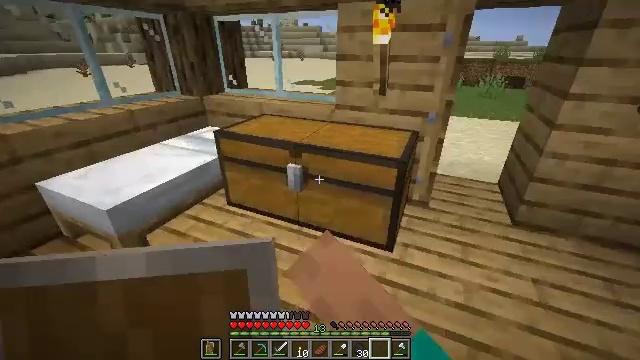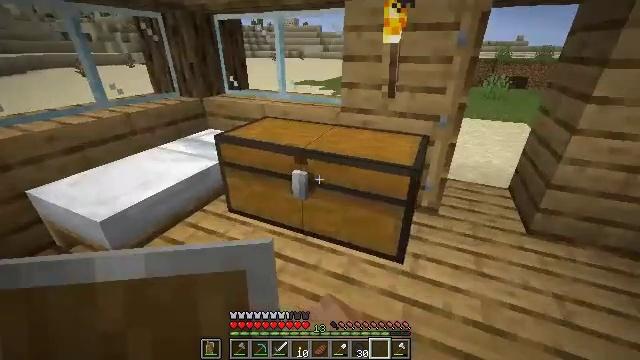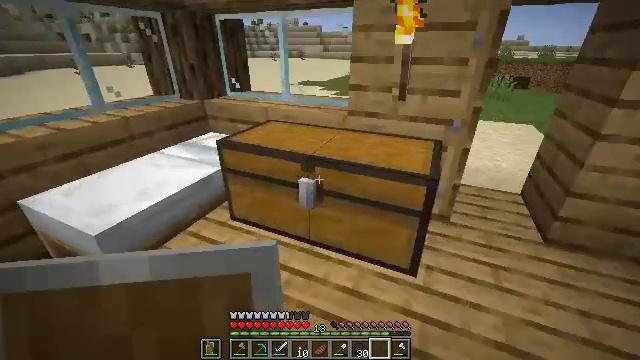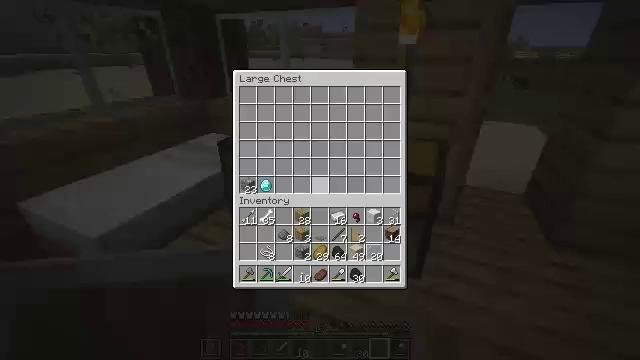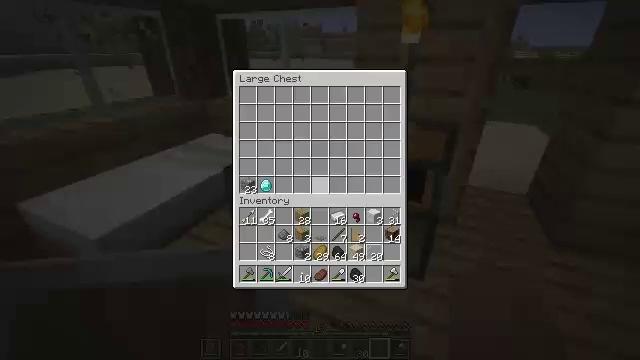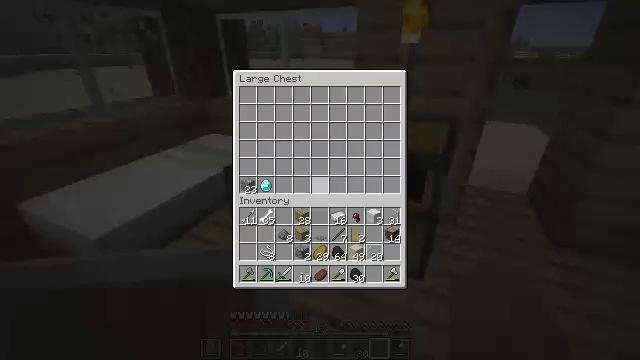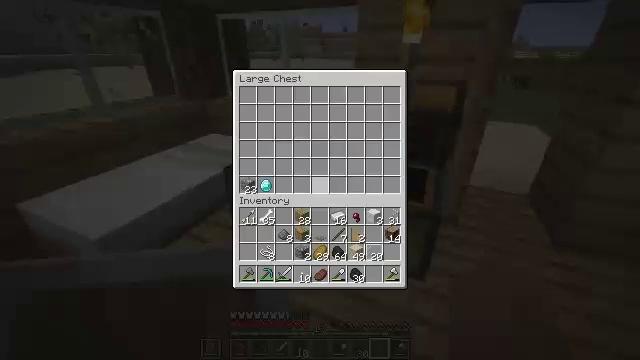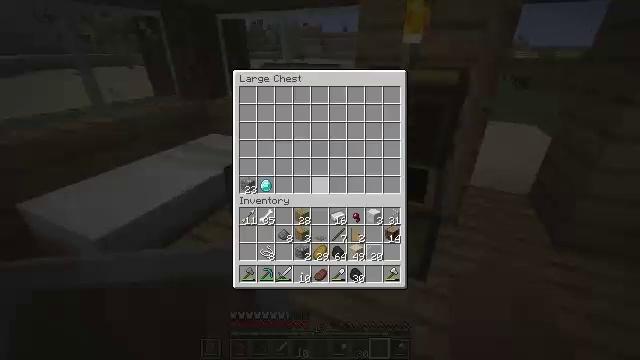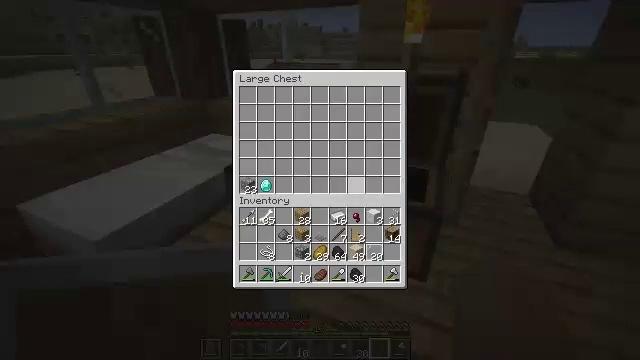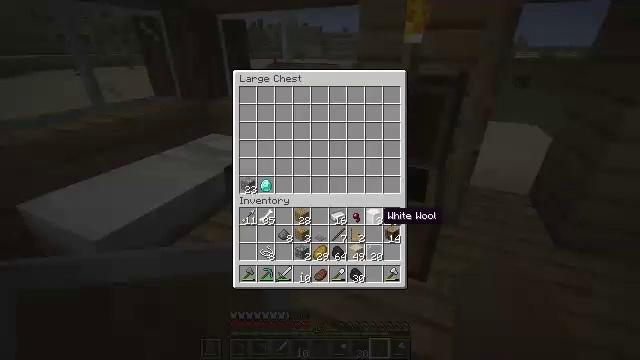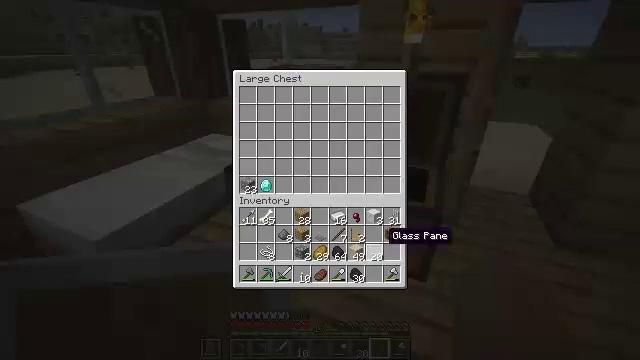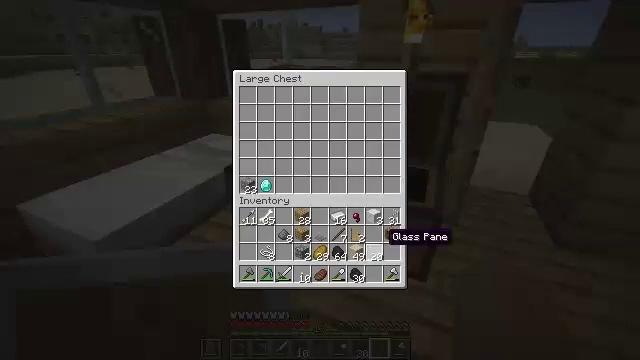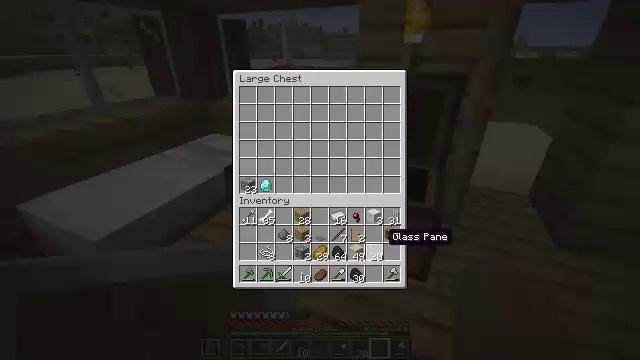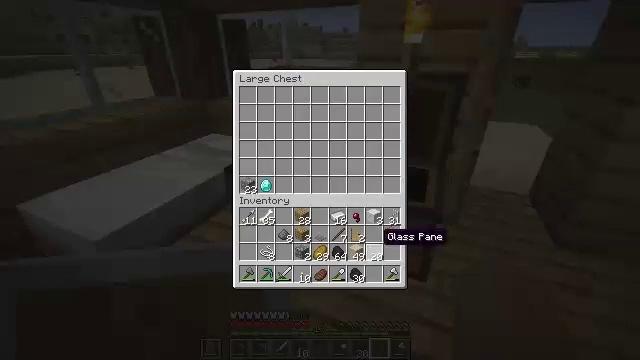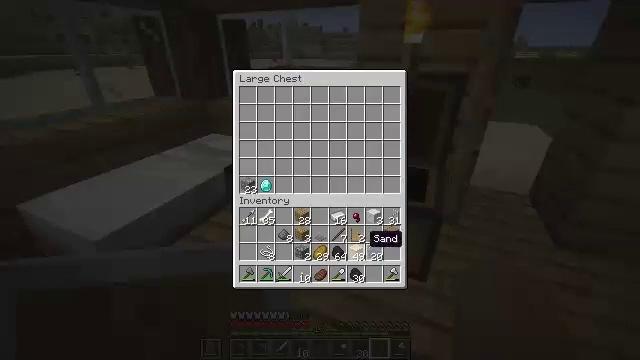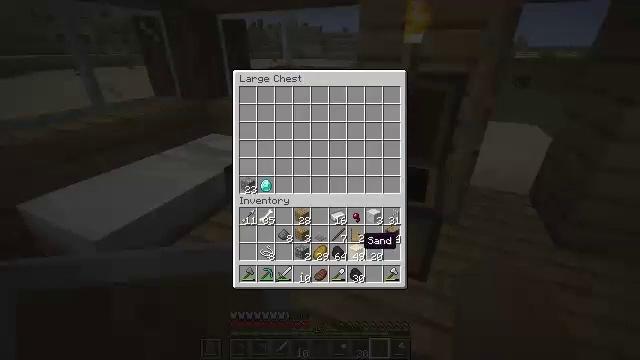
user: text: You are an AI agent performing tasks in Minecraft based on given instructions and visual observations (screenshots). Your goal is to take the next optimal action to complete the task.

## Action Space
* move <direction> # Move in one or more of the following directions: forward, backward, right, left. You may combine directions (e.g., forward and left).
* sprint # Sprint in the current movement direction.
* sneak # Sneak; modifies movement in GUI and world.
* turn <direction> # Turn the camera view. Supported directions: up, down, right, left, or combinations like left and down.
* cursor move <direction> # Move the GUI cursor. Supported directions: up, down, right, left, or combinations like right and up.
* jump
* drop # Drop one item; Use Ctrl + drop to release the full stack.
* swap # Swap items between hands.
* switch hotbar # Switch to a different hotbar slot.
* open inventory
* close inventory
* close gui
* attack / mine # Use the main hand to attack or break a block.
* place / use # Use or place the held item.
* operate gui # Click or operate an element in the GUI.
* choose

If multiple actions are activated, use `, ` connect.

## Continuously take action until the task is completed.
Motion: motion action
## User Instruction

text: Make a bow at the crafting table.
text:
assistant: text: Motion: no_op
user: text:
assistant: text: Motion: no_op
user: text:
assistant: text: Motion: no_op
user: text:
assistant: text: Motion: no_op
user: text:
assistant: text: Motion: no_op
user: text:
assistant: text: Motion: no_op
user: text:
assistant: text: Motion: no_op
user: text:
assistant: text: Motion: cursor move right and down
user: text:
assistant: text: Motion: cursor move right and down
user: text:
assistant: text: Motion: cursor move down
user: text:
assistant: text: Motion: no_op
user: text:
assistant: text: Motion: no_op
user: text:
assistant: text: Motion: no_op
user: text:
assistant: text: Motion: cursor move left
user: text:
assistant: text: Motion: no_op
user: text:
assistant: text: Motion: cursor move left
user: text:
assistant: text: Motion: cursor move left
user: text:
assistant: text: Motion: no_op
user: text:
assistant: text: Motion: no_op
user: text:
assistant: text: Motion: no_op
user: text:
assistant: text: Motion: no_op
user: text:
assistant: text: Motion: operate gui
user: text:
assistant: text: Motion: operate gui
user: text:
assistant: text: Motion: cursor move up
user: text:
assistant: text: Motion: cursor move left and up
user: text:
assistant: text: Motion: cursor move left and up
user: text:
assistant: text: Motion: cursor move up
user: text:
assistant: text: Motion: cursor move left and up
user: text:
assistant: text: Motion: cursor move left and up
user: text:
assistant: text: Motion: no_op